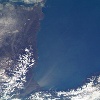
Label: water